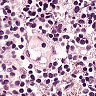
Metastatic tissue present: no